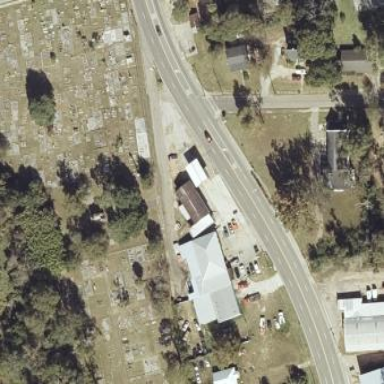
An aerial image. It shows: Cemetery.